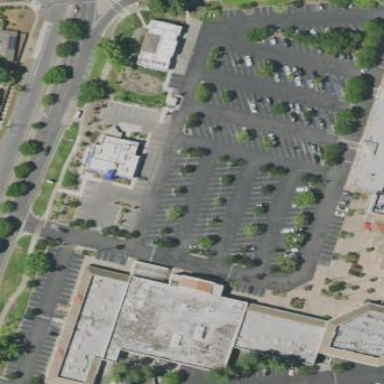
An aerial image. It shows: Parking area with surface.